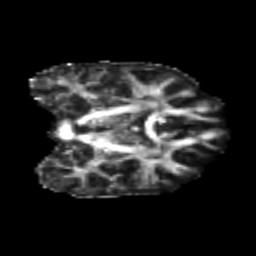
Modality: FA
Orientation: coronal
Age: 25
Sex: female
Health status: healthy
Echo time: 0.074 s